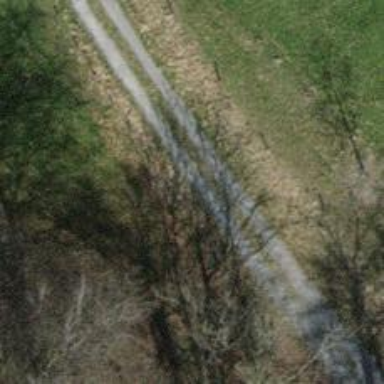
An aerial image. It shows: Track with compacted grade 2 surface.